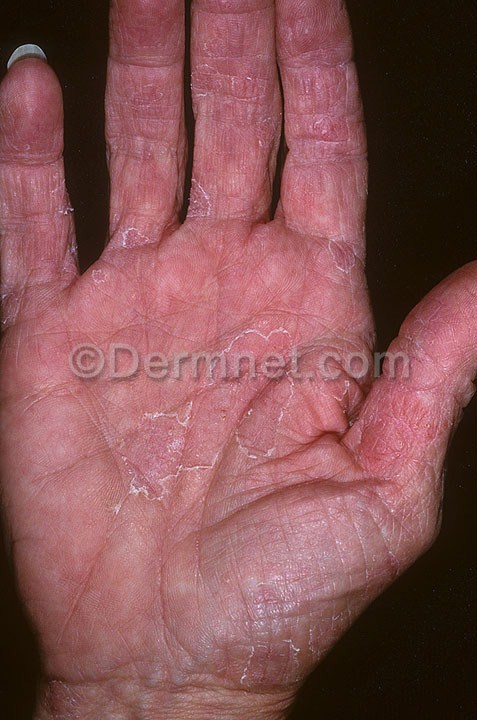
Disease: Eczema Photos